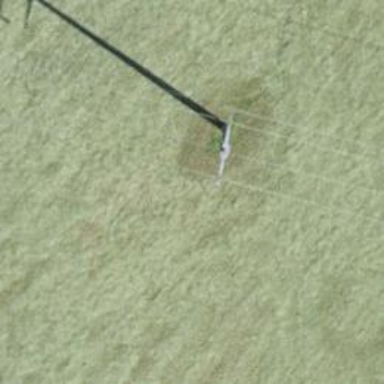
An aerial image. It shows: Power tower.